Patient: sex M, age 51
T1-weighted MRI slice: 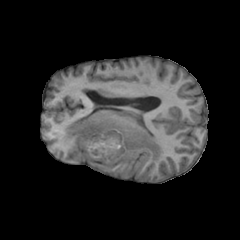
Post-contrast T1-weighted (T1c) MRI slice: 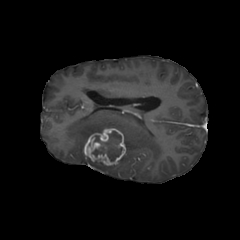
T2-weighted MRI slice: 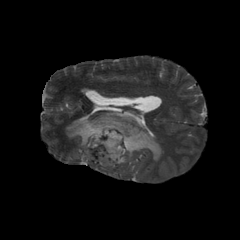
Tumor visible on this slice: yes
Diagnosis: Glioblastoma, IDH-wildtype
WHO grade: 4